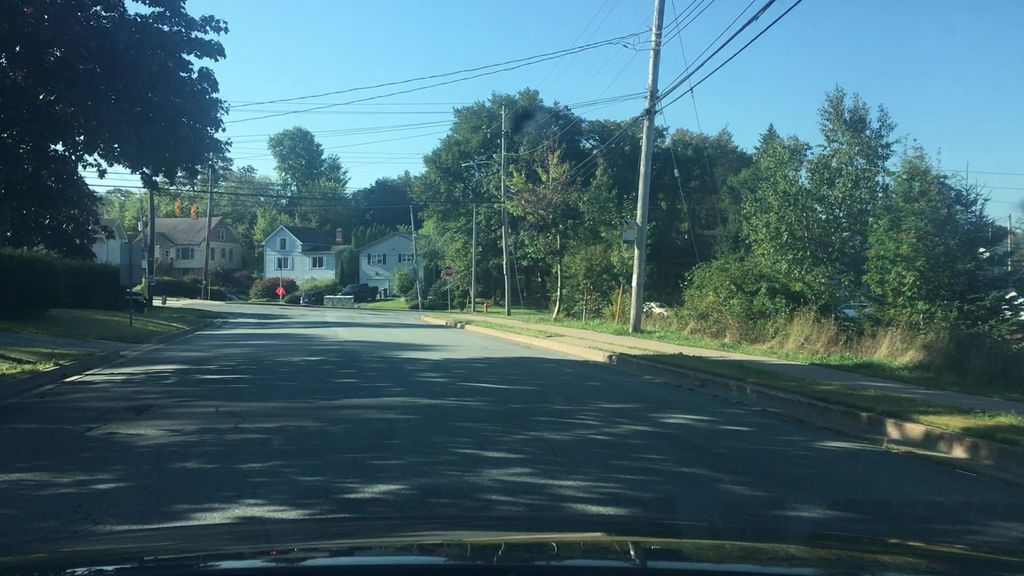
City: halifax